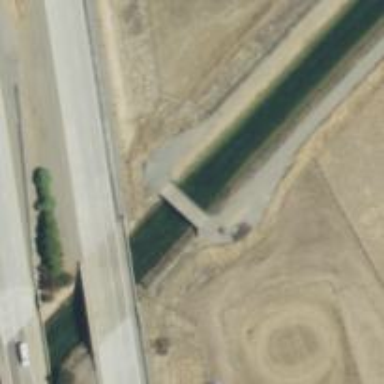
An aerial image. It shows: Culvert tunnel under canal.